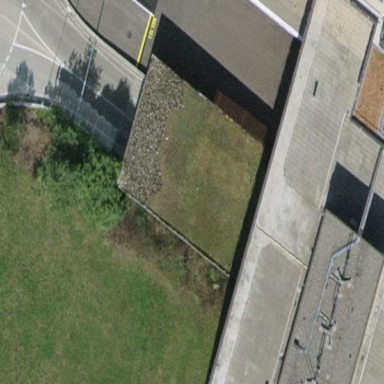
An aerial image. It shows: View of roof of building.